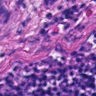
Metastatic tissue present: yes